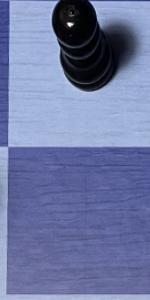
Label: Empty